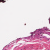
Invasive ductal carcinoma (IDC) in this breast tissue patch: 0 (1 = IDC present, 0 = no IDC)